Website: ulta-beauty
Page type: billing-address
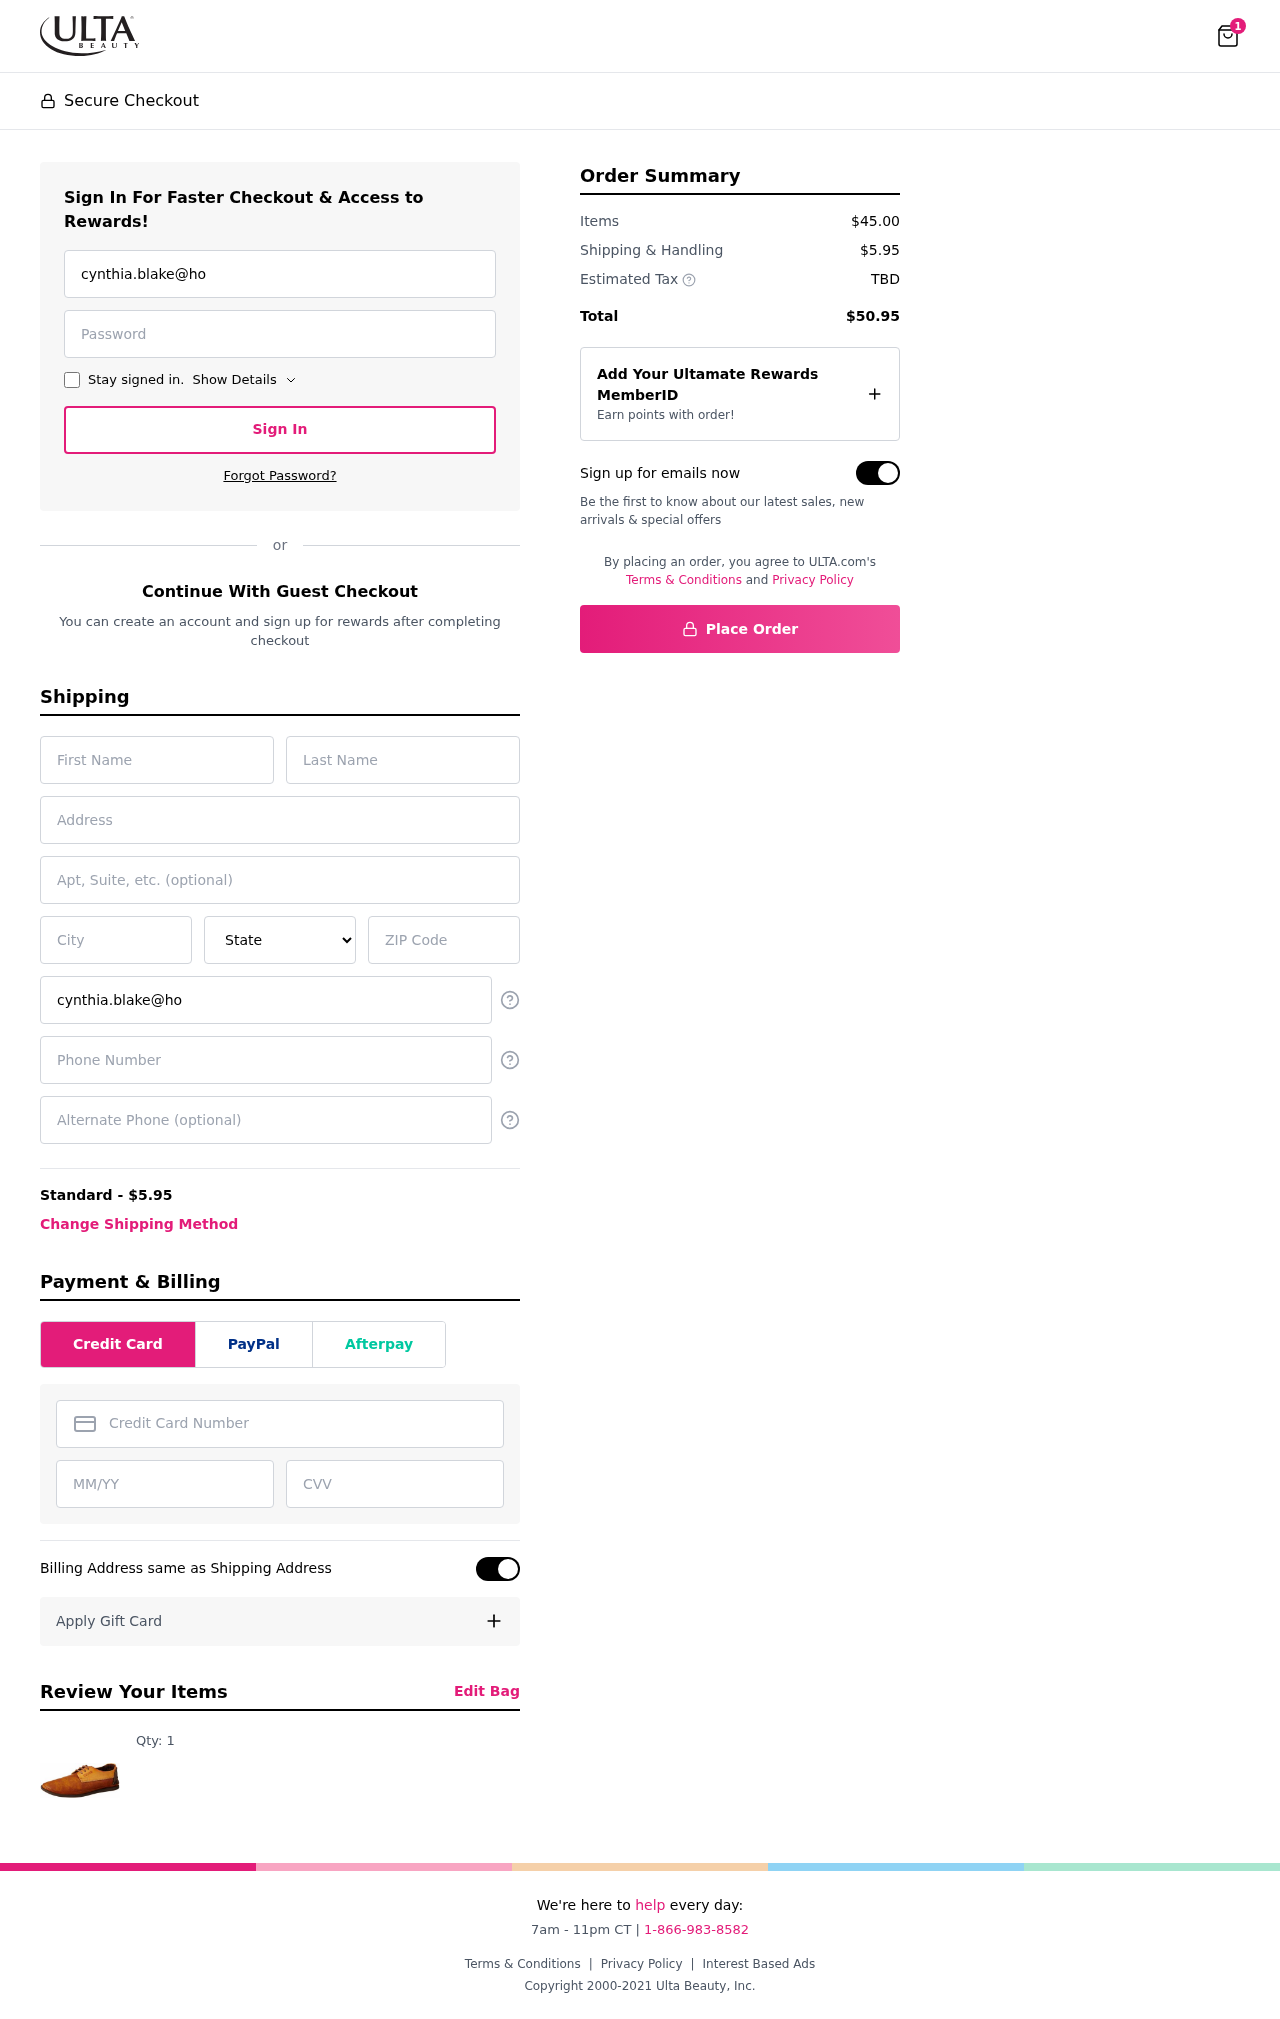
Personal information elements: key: PII_STATE
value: Louisiana
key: PII_EMAIL
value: cynthia.blake@hotmail.com
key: PII_FIRSTNAME
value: Cynthia
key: PII_LASTNAME
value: Blake
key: PII_STREET
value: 77754 Bowman Shore
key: PII_STREET2
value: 28959 Briggs Gateway
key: PII_CITY
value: West William
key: PII_POSTCODE
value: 17735
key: PII_PHONE
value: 9128044210
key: PII_CARD_NUMBER
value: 3711 0042 4970 316
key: PII_CARD_EXPIRY
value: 09/30
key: PII_CARD_CVV
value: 0150
Product elements: key: PRODUCT1_QUANTITY
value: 1
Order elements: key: ORDER_NUM_ITEMS
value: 1
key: ORDER_SHIPPING_COST
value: $5.95
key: ORDER_SUBTOTAL
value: $45.00
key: ORDER_TOTAL
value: $50.95